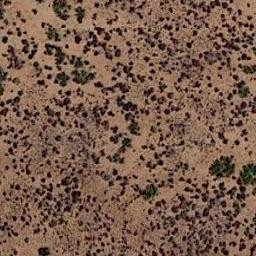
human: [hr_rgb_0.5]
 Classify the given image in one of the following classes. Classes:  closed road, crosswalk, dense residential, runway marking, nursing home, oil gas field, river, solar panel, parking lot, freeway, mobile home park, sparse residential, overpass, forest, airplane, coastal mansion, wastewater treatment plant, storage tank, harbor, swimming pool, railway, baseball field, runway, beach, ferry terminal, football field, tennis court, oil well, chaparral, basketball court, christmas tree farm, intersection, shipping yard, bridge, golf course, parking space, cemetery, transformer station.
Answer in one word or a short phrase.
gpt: chaparral